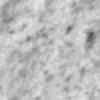
Label: no_change